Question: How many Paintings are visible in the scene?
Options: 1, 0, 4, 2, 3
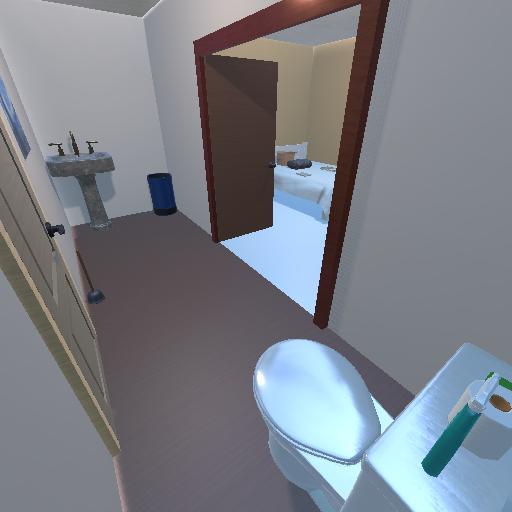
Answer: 1